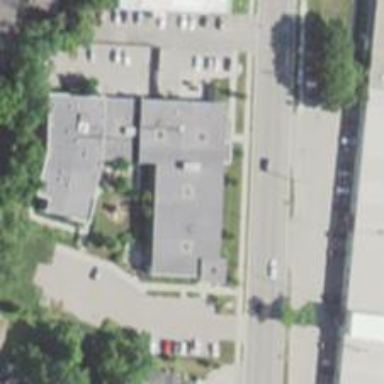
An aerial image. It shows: Shelter building serving as social facility.